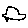
Label: car